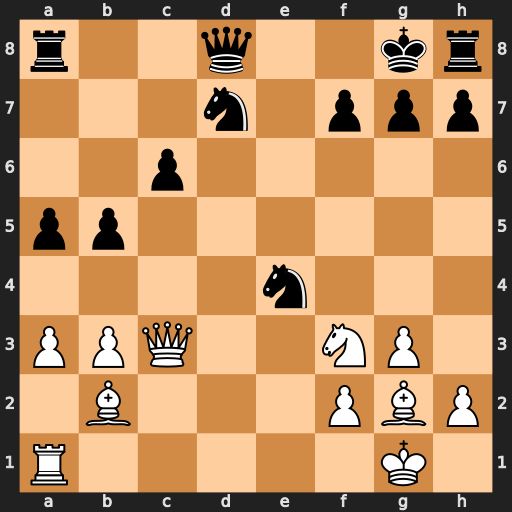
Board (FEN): r2q2kr/3n1ppp/2p5/pp6/4n3/PPQ2NP1/1B3PBP/R5K1
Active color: w
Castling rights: -
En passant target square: -
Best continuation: Qxg7#